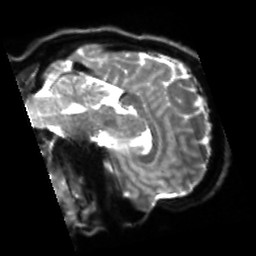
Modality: sbref
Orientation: sagittal
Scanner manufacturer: siemens
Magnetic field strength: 3 T
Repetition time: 4 s
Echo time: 0.0594 s